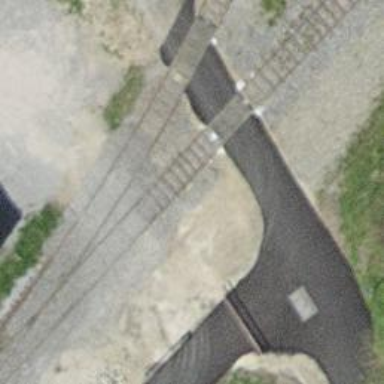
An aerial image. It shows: Single-track spur railway line.